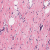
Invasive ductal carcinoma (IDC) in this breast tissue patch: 0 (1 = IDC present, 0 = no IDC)